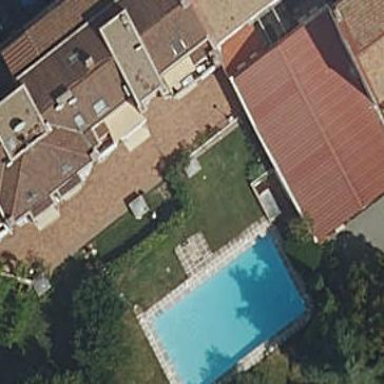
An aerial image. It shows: Swimming pool located in leisure land.